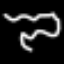
Label: squiggle